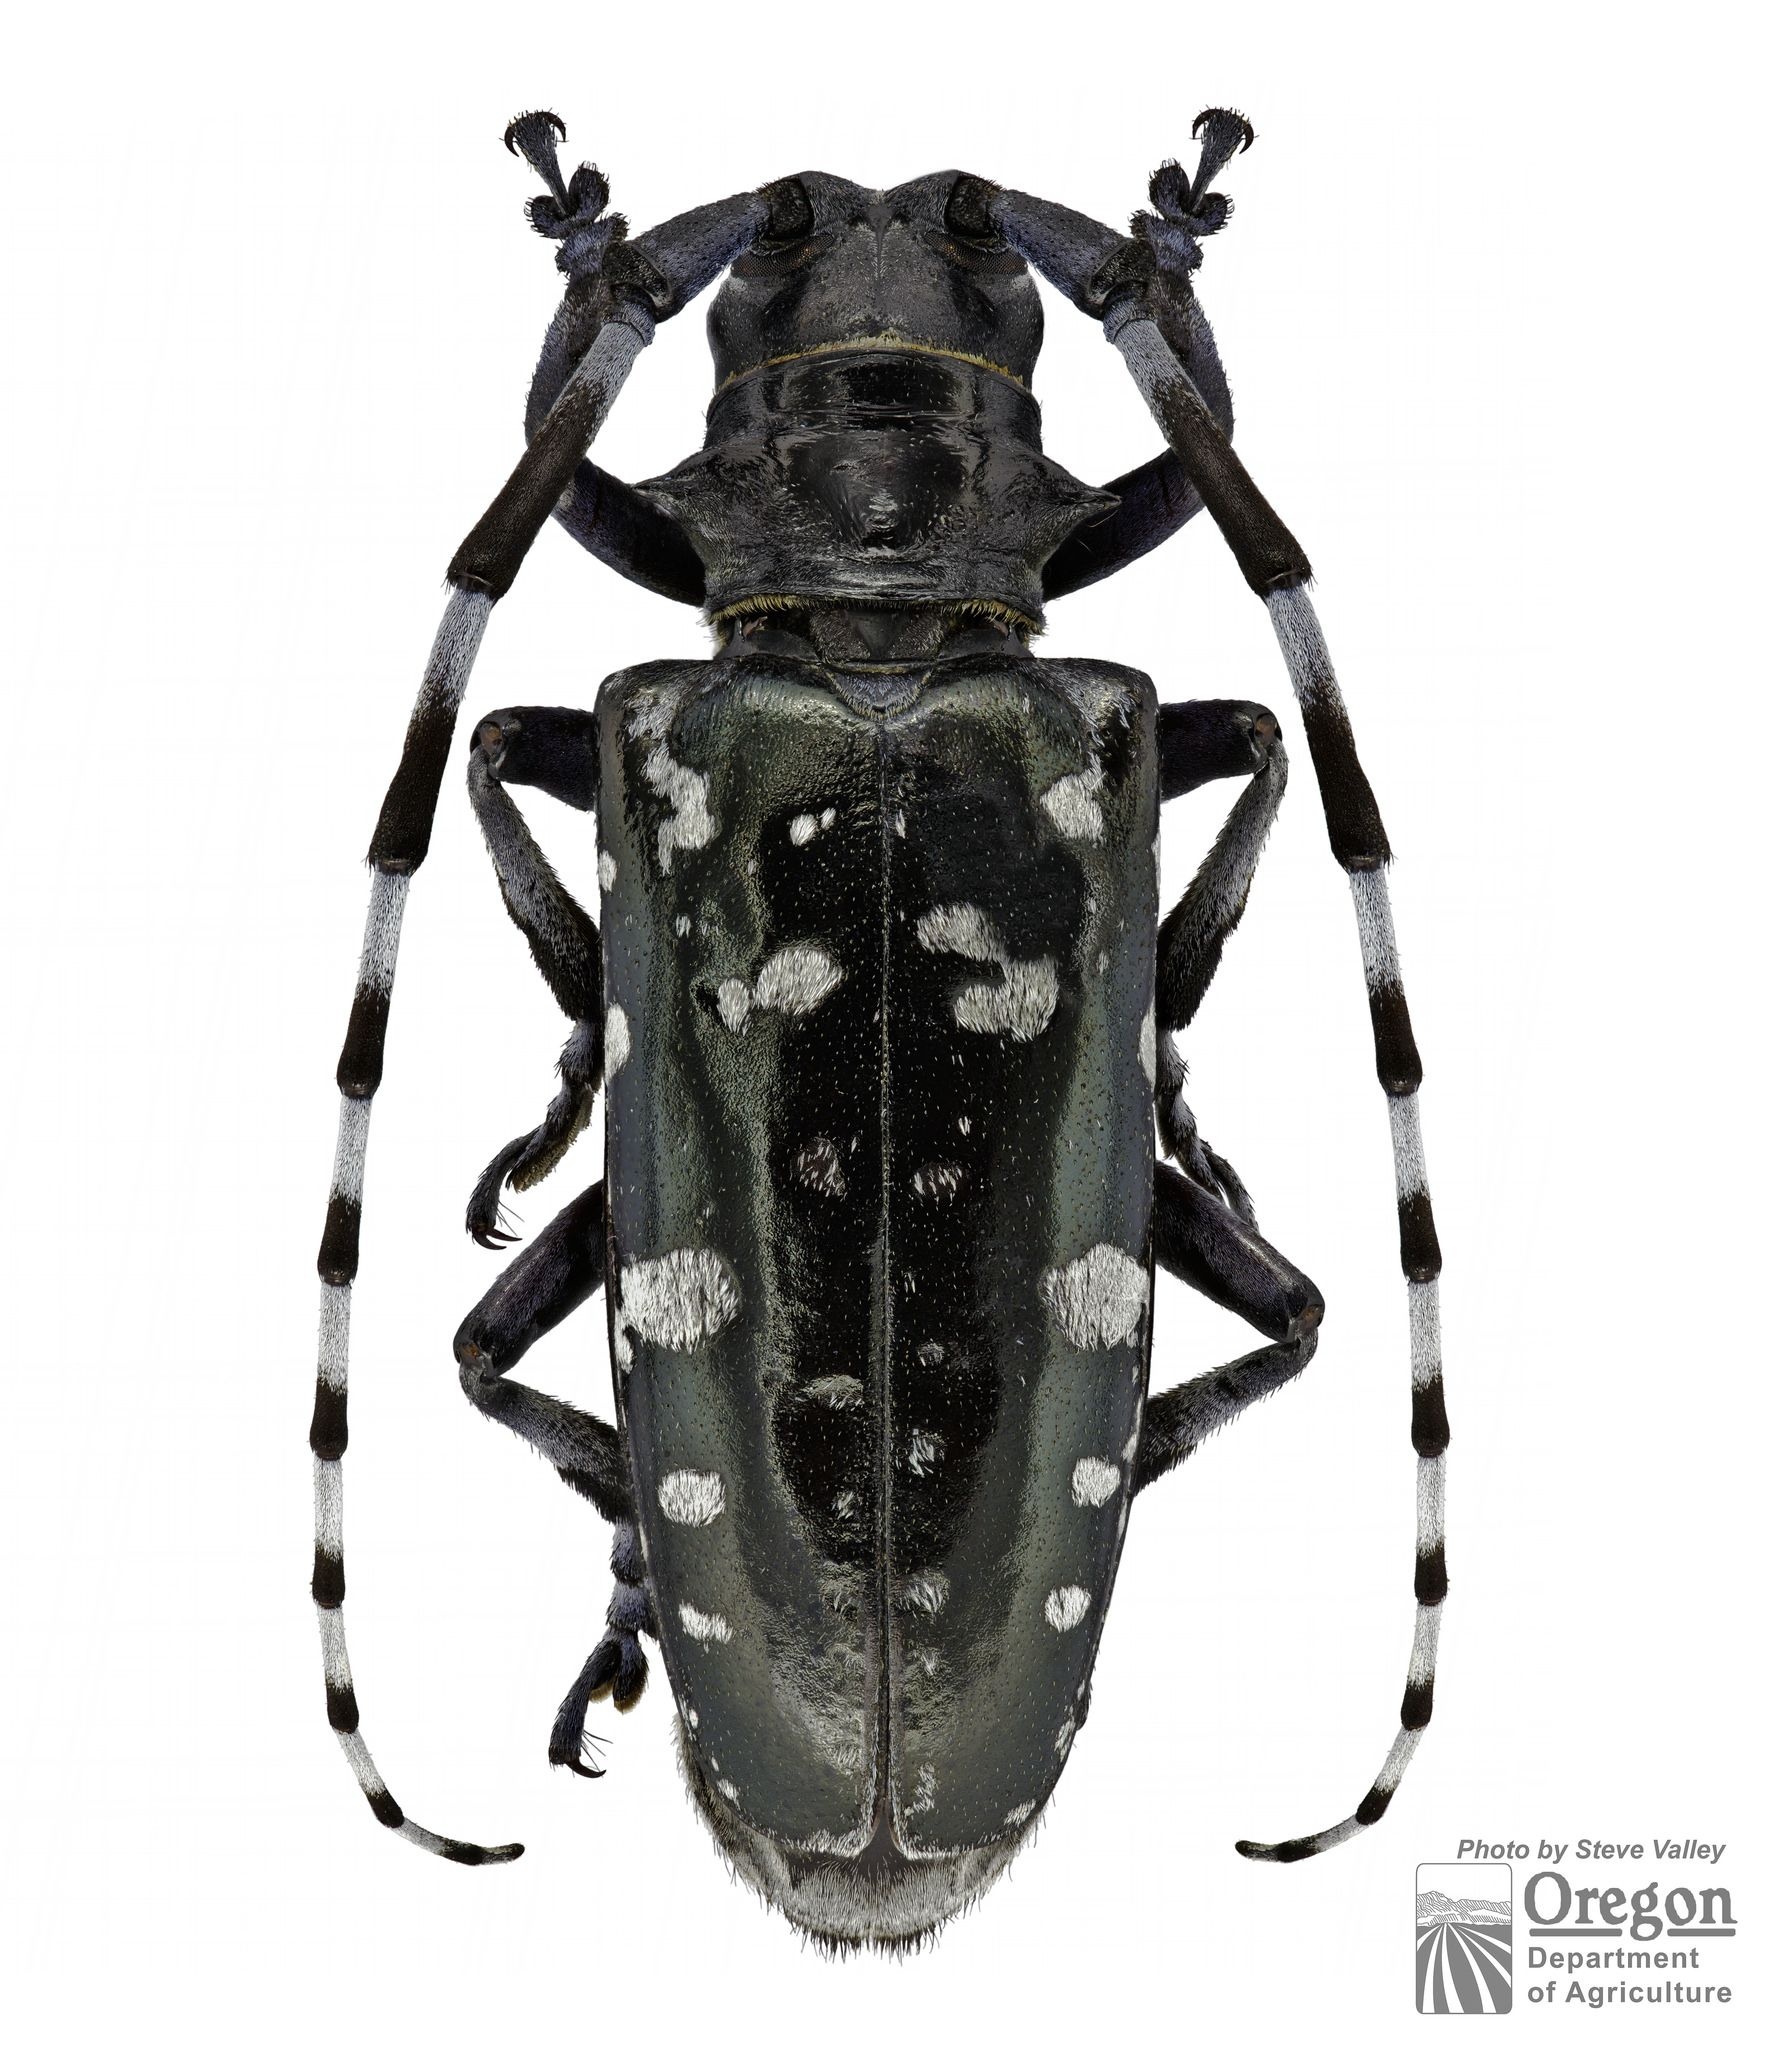
Label: long-horned beetle, longicorn, longicorn beetle